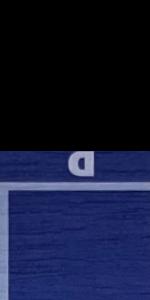
Label: Empty